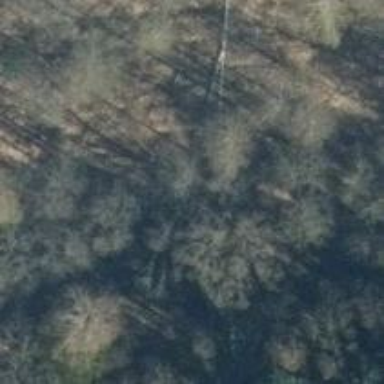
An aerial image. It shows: Hunting stand.